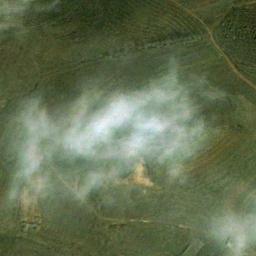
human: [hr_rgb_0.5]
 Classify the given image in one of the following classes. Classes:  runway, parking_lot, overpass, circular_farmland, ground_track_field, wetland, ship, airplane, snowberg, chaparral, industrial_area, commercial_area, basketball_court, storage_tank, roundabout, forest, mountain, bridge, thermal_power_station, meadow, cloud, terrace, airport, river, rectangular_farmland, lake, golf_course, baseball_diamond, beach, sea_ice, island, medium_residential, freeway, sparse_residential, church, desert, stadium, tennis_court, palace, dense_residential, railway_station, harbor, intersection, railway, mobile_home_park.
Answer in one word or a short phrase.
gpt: cloud